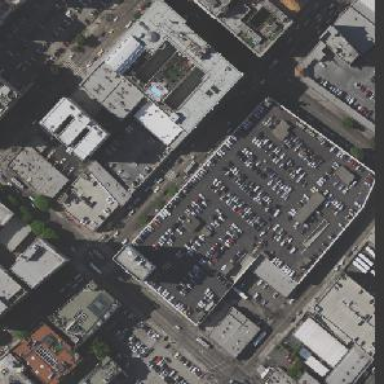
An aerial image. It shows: Retail building with parking lot.